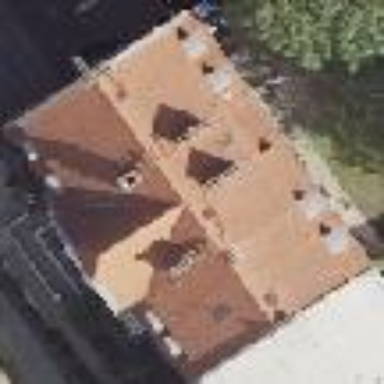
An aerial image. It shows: Apartments housed in building with gambrel roof.